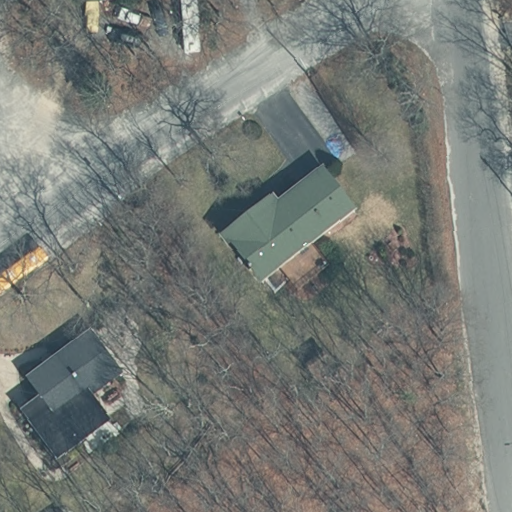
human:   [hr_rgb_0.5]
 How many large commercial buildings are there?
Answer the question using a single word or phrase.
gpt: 0

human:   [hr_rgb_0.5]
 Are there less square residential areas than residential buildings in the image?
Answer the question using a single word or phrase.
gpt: yes

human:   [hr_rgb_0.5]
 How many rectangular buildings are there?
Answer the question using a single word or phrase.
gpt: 0

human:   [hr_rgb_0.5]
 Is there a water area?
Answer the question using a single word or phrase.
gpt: no

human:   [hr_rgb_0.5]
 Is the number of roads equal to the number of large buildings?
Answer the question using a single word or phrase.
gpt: no

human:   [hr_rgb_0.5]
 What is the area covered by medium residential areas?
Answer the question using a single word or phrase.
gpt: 0m2

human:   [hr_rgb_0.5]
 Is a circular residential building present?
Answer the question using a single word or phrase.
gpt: no

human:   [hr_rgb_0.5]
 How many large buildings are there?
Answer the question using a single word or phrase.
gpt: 0

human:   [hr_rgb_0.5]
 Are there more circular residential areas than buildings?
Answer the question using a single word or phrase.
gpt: no

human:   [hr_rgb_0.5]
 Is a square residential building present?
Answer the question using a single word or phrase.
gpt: no

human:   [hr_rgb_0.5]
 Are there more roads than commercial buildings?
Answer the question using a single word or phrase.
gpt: yes

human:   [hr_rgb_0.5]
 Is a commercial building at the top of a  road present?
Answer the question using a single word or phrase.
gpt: no

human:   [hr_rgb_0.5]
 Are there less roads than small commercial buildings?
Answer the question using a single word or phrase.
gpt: no

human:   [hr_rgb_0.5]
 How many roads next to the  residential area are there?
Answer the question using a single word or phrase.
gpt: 3

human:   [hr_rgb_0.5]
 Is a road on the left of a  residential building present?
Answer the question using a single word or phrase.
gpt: yes

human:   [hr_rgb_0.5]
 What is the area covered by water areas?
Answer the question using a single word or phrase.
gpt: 0m2

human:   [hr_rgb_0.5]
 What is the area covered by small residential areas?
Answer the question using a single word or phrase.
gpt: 0m2

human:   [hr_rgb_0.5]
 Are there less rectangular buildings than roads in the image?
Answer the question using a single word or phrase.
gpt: yes

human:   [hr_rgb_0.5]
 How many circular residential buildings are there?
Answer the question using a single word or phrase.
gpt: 0

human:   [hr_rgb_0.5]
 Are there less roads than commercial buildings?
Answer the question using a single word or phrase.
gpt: no

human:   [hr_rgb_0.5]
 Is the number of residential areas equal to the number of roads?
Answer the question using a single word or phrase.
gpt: no

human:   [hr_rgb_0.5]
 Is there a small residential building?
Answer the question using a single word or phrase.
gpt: no

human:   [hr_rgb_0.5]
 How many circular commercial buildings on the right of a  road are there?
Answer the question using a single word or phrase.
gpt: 0

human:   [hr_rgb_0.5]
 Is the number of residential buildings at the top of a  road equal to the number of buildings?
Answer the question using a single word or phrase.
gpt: no

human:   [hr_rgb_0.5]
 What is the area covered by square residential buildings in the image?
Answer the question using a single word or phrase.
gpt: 0m2

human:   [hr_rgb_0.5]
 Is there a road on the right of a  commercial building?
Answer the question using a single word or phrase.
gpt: no

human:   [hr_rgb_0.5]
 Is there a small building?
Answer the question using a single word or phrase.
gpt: no

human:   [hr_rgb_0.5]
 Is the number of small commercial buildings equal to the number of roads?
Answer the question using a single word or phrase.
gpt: no

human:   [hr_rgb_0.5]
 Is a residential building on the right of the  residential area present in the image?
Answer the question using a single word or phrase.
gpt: yes

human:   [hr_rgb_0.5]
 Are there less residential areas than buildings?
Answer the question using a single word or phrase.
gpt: yes

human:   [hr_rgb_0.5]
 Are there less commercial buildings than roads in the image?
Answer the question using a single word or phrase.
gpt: yes

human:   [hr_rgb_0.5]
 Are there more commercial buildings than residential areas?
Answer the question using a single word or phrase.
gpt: no

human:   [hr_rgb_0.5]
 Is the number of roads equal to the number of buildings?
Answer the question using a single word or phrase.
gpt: no

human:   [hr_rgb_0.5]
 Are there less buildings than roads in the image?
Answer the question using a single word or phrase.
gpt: yes

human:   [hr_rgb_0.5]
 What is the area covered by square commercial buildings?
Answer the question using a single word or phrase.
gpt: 0m2

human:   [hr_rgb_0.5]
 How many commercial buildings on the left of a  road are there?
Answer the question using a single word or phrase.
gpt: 0